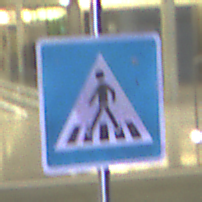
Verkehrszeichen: FussgaengerueberwegRechts
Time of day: Night
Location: Outdoor (Urban)
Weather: PartlyCloudy
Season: NotSpecified
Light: Artificial